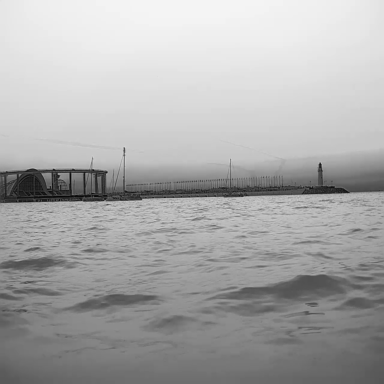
There are four sailboats in the infrared image.